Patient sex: M
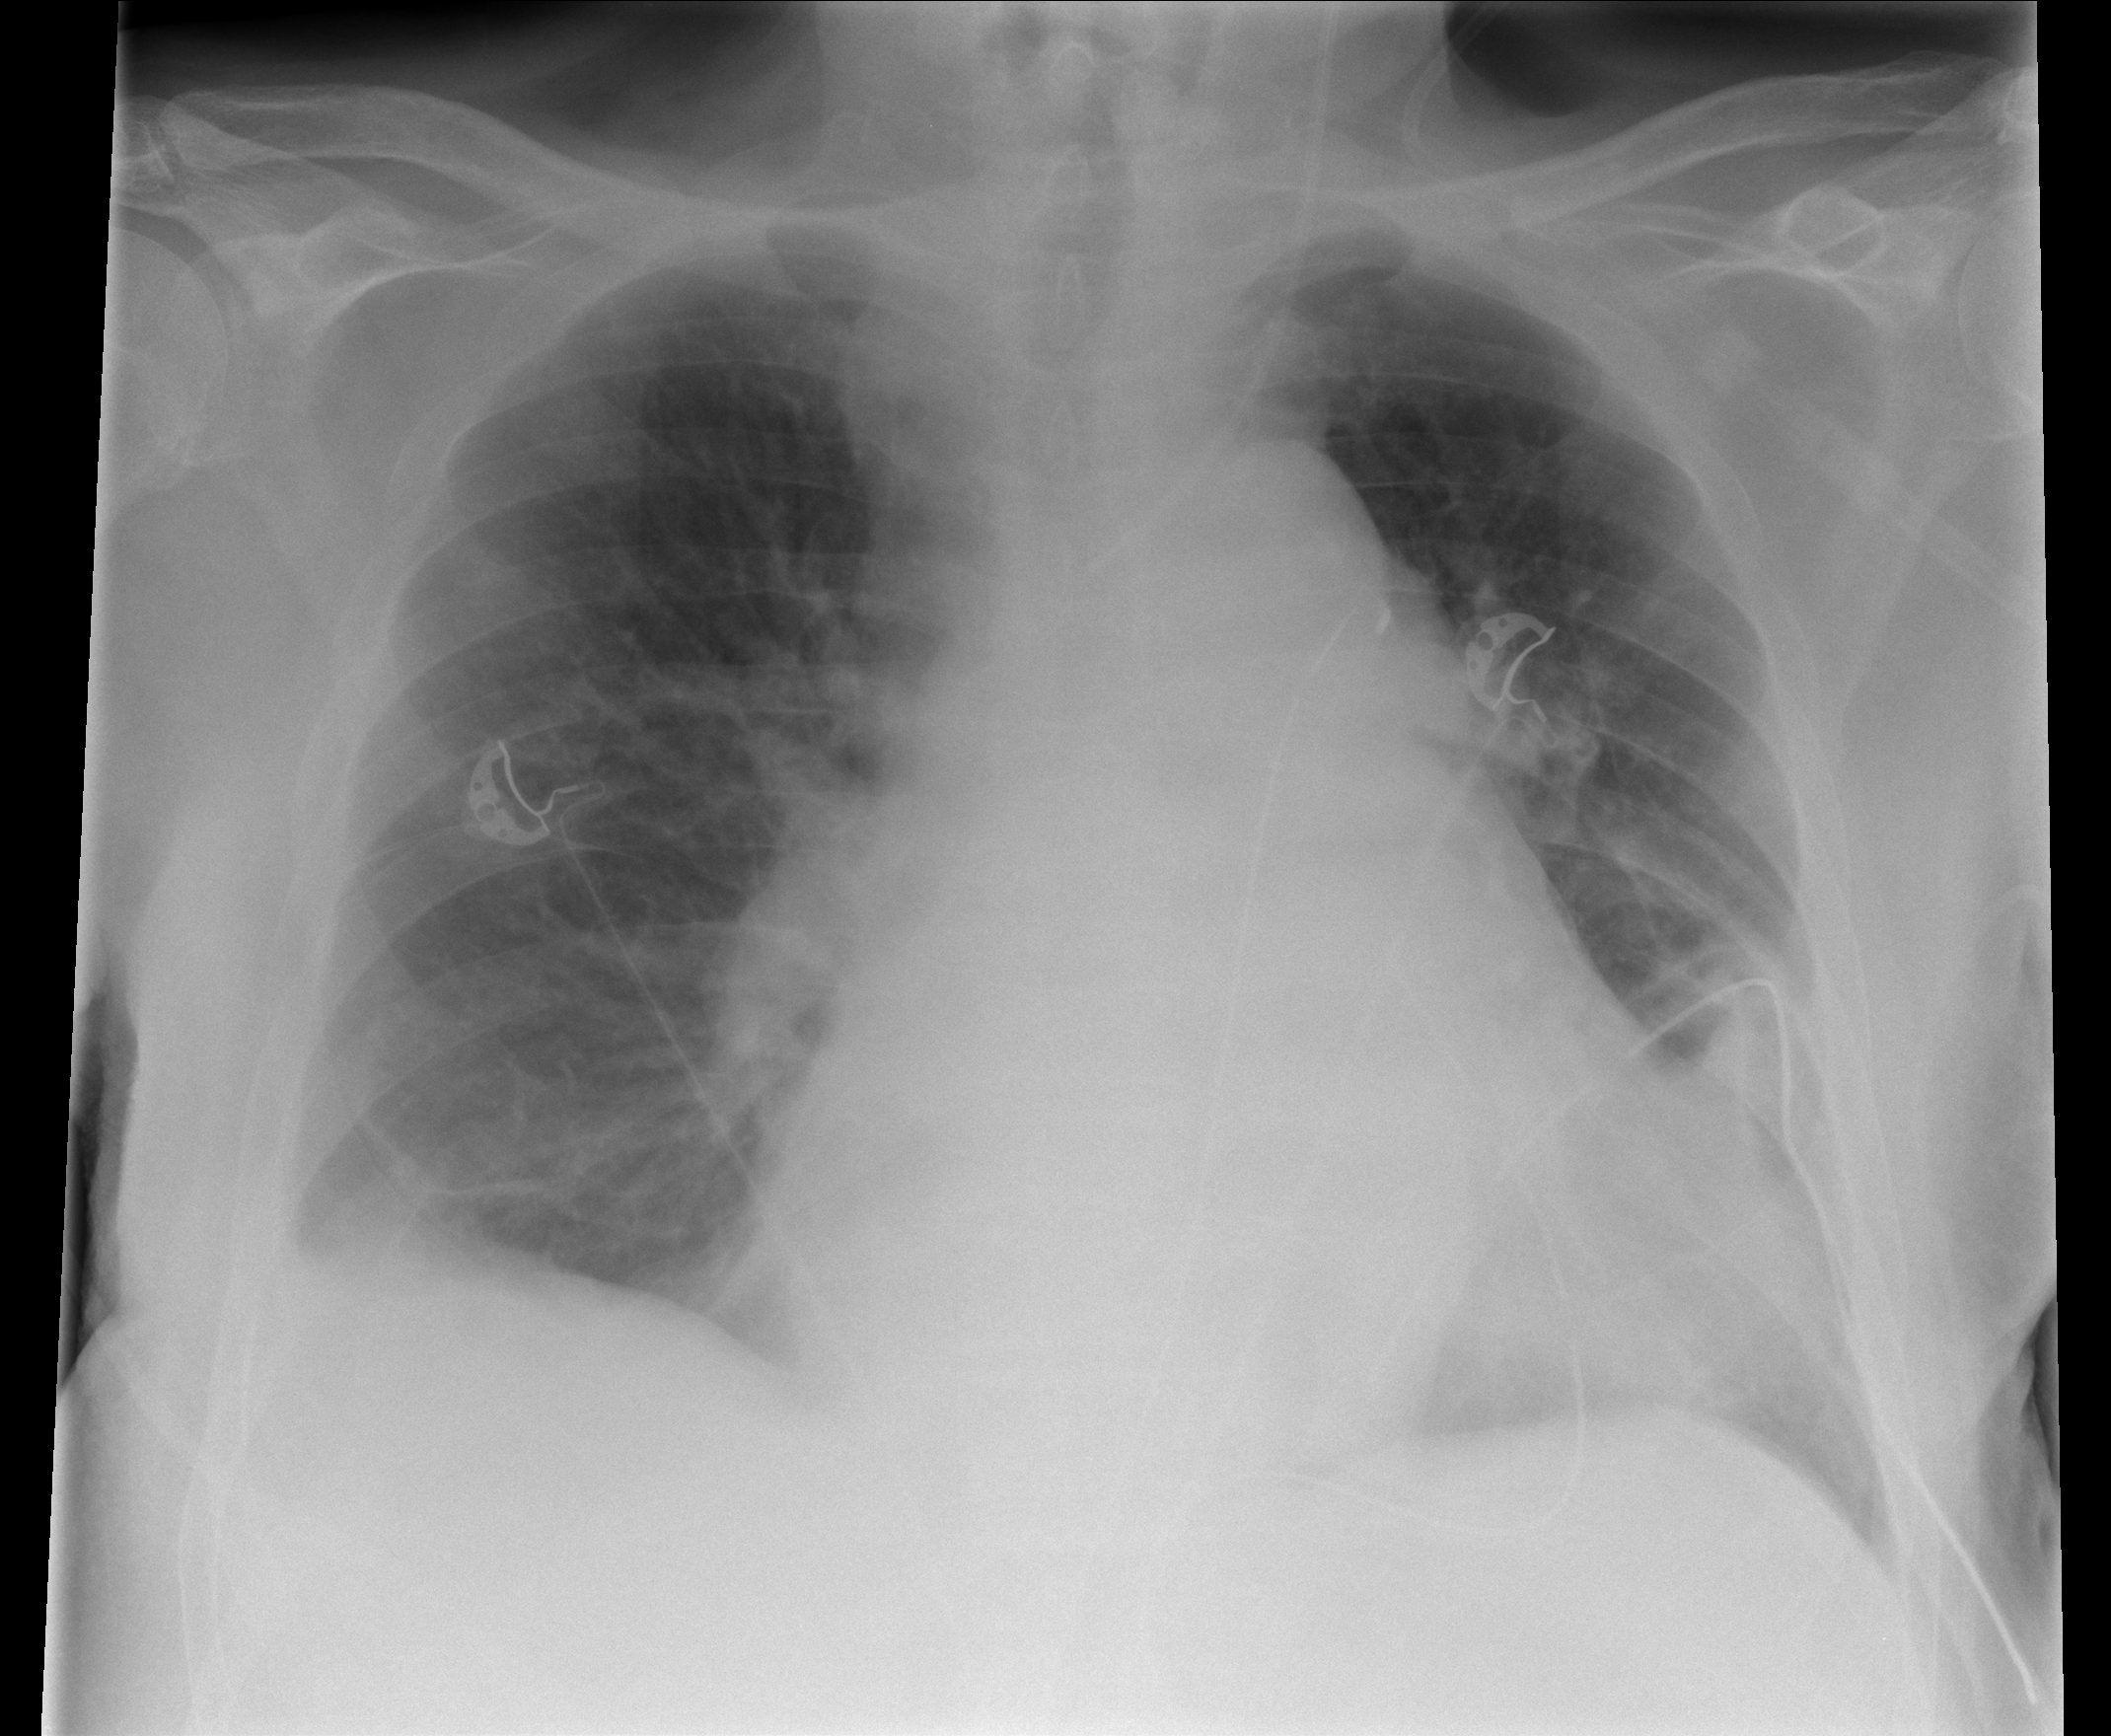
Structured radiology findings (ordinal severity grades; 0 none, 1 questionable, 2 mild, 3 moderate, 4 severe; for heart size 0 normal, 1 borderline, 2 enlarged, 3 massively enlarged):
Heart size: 2
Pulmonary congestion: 0
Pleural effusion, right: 1
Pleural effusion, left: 0
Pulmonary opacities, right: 0
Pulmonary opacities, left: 0
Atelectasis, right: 0
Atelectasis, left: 2